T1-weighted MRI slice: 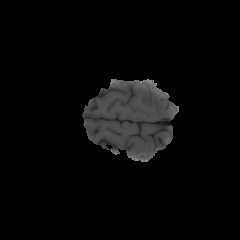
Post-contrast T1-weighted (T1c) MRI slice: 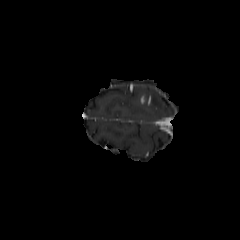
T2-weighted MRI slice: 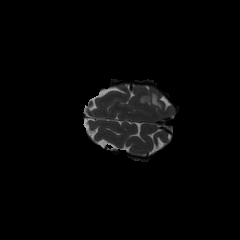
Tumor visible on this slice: yes